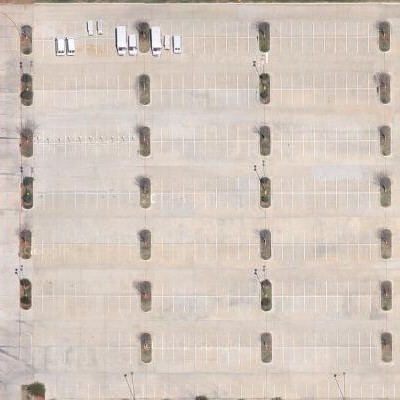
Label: Parking